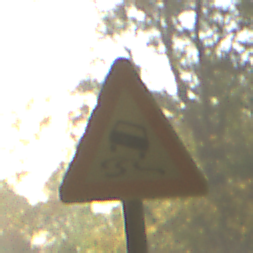
Verkehrszeichen: SchleuderOderRutschgefahr
Umgebung: Outdoor, Nature
Tageszeit: SunriseSunset
Wetter: PartlyCloudy
Licht: Natural
Jahreszeit: NotSpecified
Kontrast: HighContrast